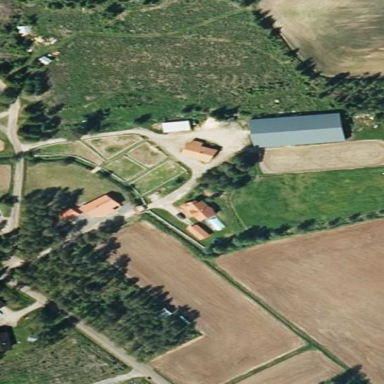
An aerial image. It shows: Farmyard area.